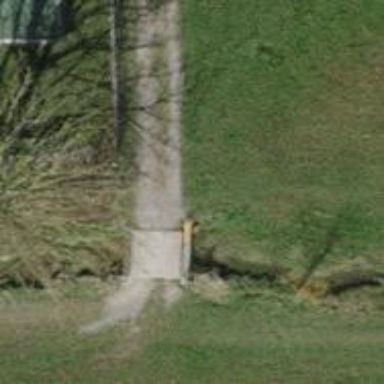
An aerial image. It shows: Concrete bridge over track with grade 2 surface.